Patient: sex F, age 67
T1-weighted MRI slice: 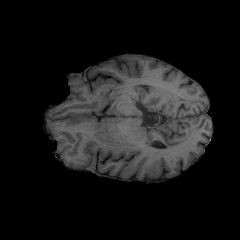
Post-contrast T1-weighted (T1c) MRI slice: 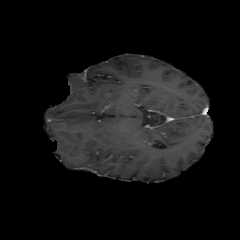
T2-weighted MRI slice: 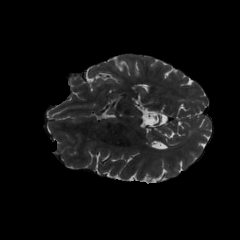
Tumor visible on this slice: no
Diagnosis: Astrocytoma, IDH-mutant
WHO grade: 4